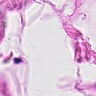
Metastatic tissue present: no